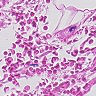
Metastatic tissue present: no